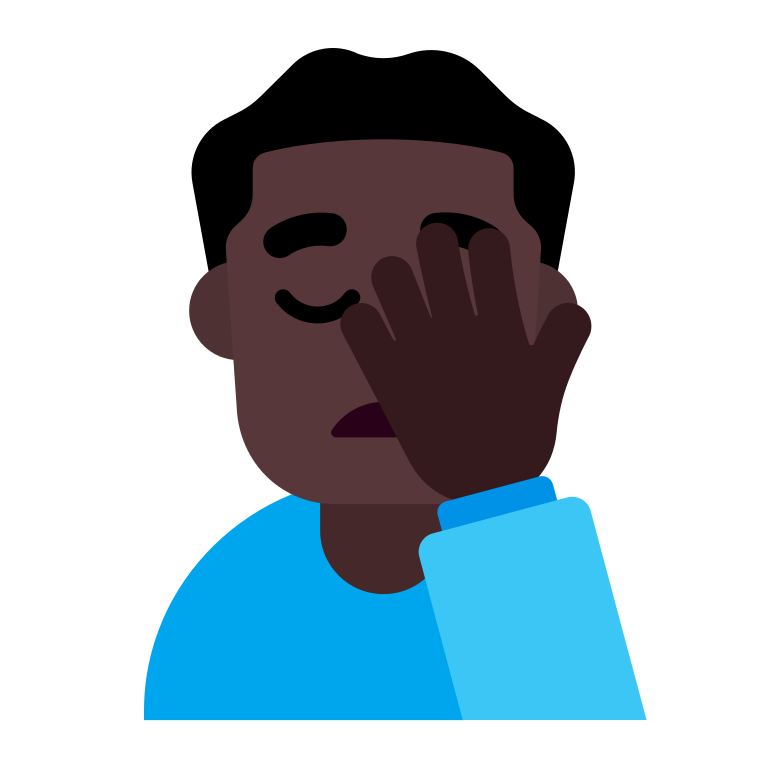
man facepalming flat dark